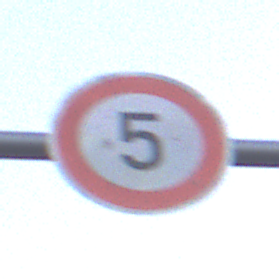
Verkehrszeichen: Geschwindigkeit5
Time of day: SunriseSunset
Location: Outdoor (Suburban)
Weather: Clear
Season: NotSpecified
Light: Natural